Question: I want to add a new column using other existing columns. This must be released on conditions. This is an example of my Dataframe :
'''
val data = Seq(("WHT20177", "CTHT WO/MTR# : WHT20212/BTI0426; WHT20177/BTH0393"),
("WHT55637", "CTHT WO/MTR# : WHT50747/BTI2699; WHT55637/SQL1239"))
val dataFrame = data.toDF("prev_wo", "ref_wo")
+--------+-------------------------------------------------+
|prev_wo |ref_wo |
+--------+-------------------------------------------------+
|WHT20177|CTHT WO/MTR# : WHT20212/BTI0426; WHT20177/BTH0393|
|WHT55637|CTHT WO/MTR# : WHT50747/BTI2699; WHT55637/SQL1239|
+--------+-------------------------------------------------+
'''
The column "ref_wo" must contain "prev_wo", in that case only, I must put the following element in a new column which I shall name "col1".

For the first line, the value to extract is , for the second line, the value to extract is
I am trying this in Spark Scala using two different methods. The first one reacts only to the first line, and the second one reacts only to the second line.
'''
def addNewColumn(df: DataFrame): DataFrame = {
val prev_wo = dataFrame.select("prev_wo").collectAsList().get(0).mkString(",")
val regex_extract = ("(?<=" + prev_wo + "\/)(.{7})").r
df
.withColumn("col1",
when($"ref_wo".contains(col("prev_wo")),
regexp_extract(col("ref_wo"), regex_extract.toString(), 1))
.otherwise(null)
)
}
val new_dataFrame = dataFrame
.transform(addNewColumn)
'''
'''
+--------+-------------------------------------------------+-------+
|prev_wo |ref_wo |col1 |
+--------+-------------------------------------------------+-------+
|WHT20177|CTHT WO/MTR# : WHT20212/BTI0426; WHT20177/BTH0393|BTH0393|
|WHT55637|CTHT WO/MTR# : WHT50747/BTI2699; WHT55637/SQL1239| |
+--------+-------------------------------------------------+-------+
'''
'''
def addColumn(df: DataFrame): DataFrame = {
var out = df
df.collect().foreach(row => {
val prev_wo = row.getValuesMap(Seq("prev_wo")).get("prev_wo").getOrElse("")
val regex_extract = ("(?<=" + prev_wo + "\/)(.{7})").r
out = out
.withColumn("col1",
when($"ref_wo".contains(col("prev_wo")),
regexp_extract(col("ref_wo"), regex_extract.toString(), 1))
.otherwise(null)
)
})
out
}
val new_dataFrame = dataFrame
.transform(addColumn)
'''
'''
+--------+-------------------------------------------------+-------+
|prev_wo |ref_wo |col1 |
+--------+-------------------------------------------------+-------+
|WHT20177|CTHT WO/MTR# : WHT20212/BTI0426; WHT20177/BTH0393| |
|WHT55637|CTHT WO/MTR# : WHT50747/BTI2699; WHT55637/SQL1239|SQL1239|
+--------+-------------------------------------------------+-------+
'''
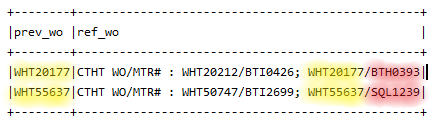
Answer: You can use 'regexp_extract' with a pattern dynamically generated from 'prev_wo':
'''
dataFrame.withColumn("col1", expr("regexp_extract(ref_wo, concat(prev_wo, '/(.{7})'), 1)")).show(false)
+--------+-------------------------------------------------+-------+
|prev_wo |ref_wo |col1 |
+--------+-------------------------------------------------+-------+
|WHT20177|CTHT WO/MTR# : WHT20212/BTI0426; WHT20177/BTH0393|BTH0393|
|WHT55637|CTHT WO/MTR# : WHT50747/BTI2699; WHT55637/SQL1239|SQL1239|
+--------+-------------------------------------------------+-------+
'''